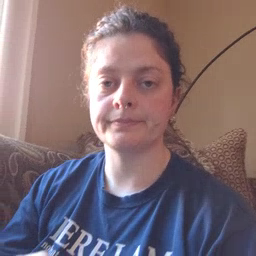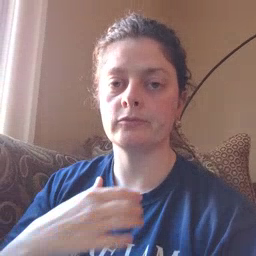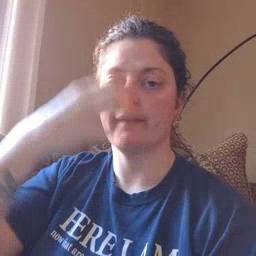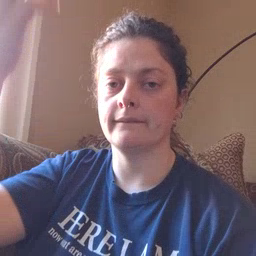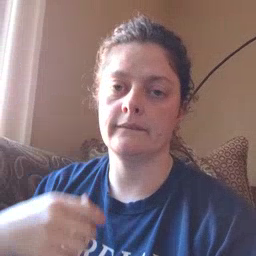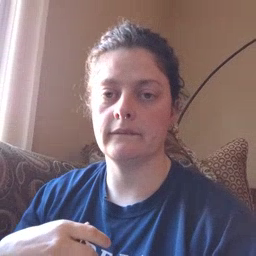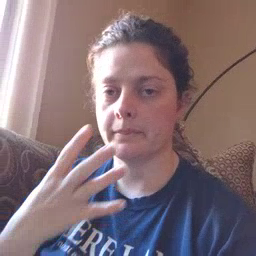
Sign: giraffe